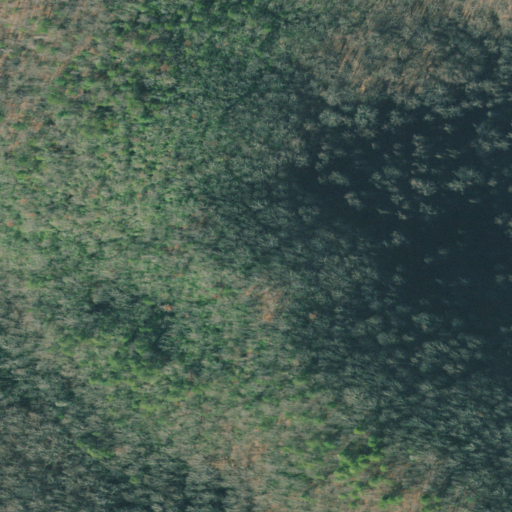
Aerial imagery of ridge(s) in Georgia named Rockyface Lead containing mixed forest and deciduous forest